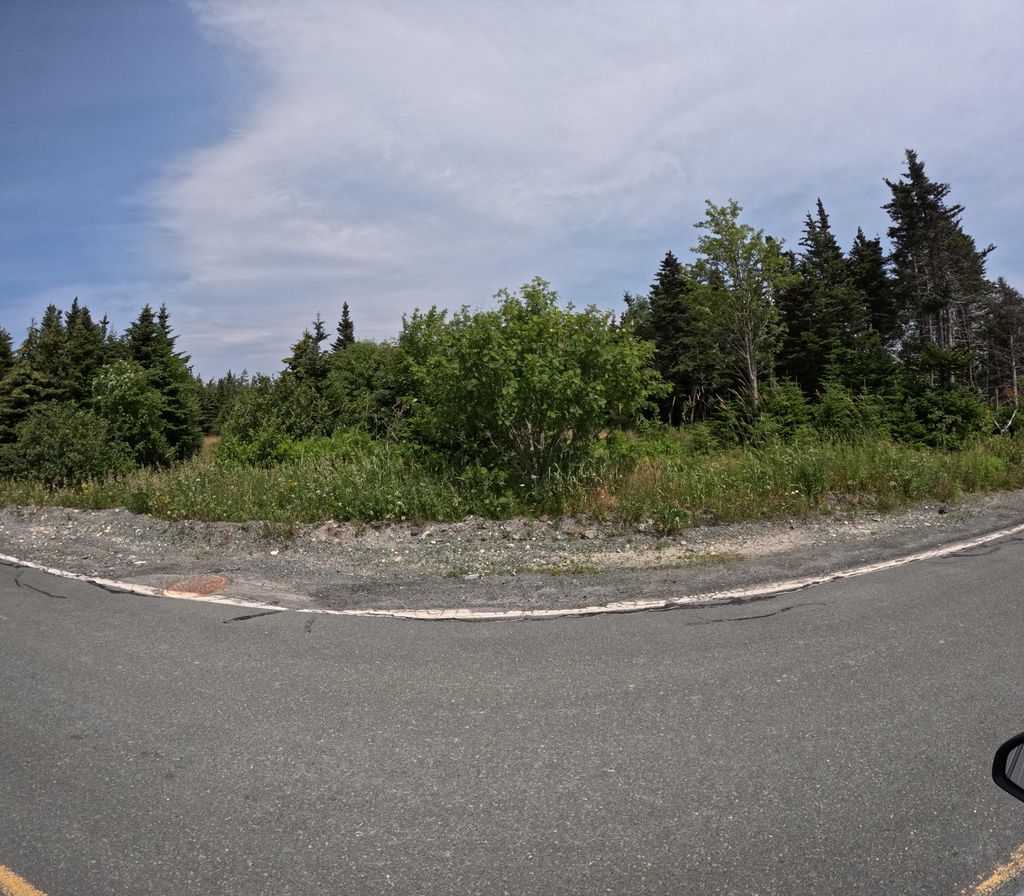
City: st_johns